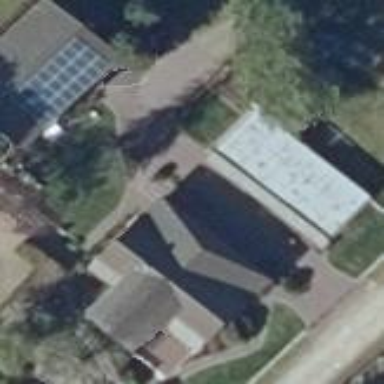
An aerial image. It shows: Detached building with gabled roof.